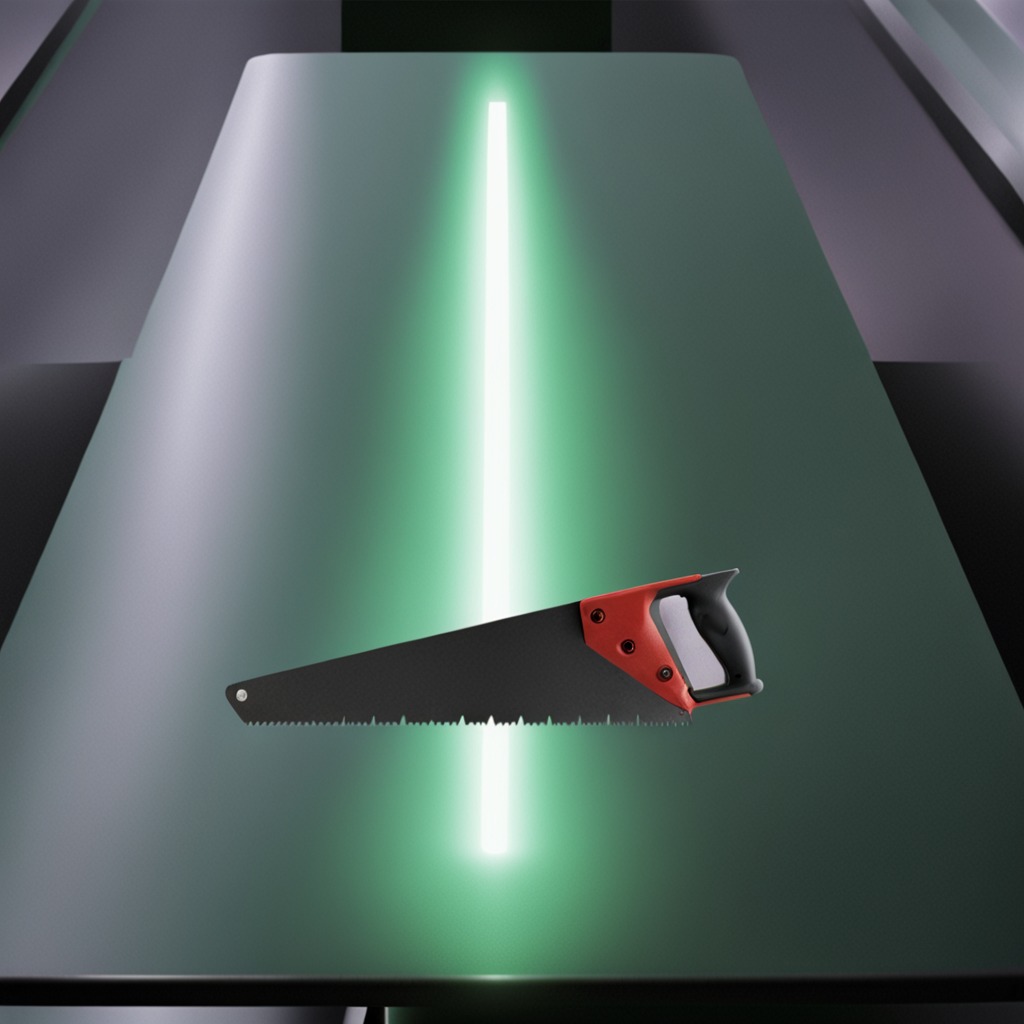
A metal saw lies on the table in a railway signal maintenance room.